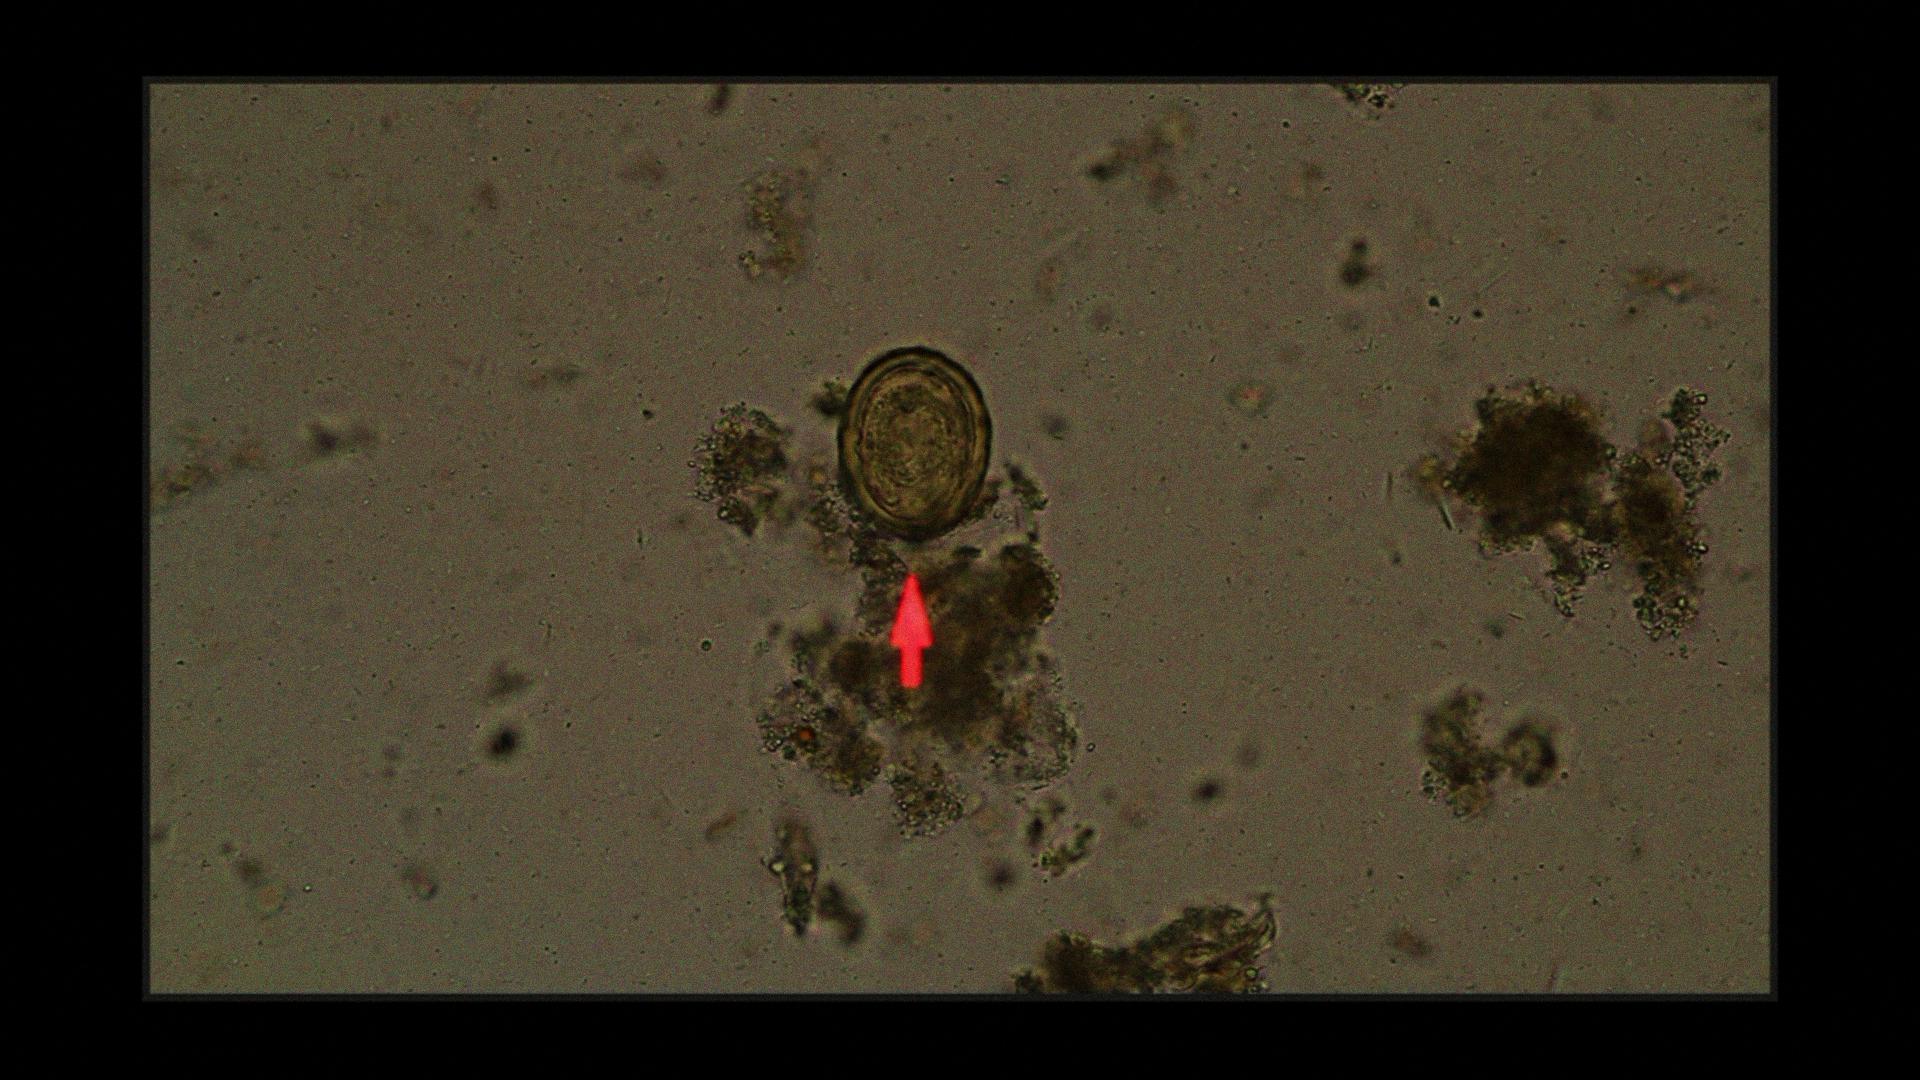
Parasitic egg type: Ascaris lumbricoides